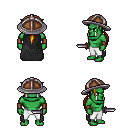
a pixel art fantasy rpg character, male body template, orc, green skin, black cape, white pants, blonde ponytail hairstyle, chain helm, leather bracers, dagger, four views (front, back, left, right), 2x2 character sprite sheet, small pixel art, hard edges, no anti-aliasing